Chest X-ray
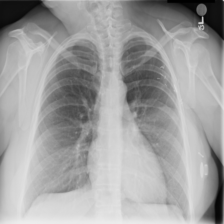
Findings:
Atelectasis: negative
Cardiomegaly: negative
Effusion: negative
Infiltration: negative
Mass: negative
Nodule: negative
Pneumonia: negative
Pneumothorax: negative
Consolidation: negative
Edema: negative
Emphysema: negative
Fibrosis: negative
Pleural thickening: negative
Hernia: negative